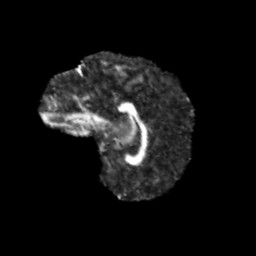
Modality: FA
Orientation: sagittal
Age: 11
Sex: male
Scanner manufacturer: siemens
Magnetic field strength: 3 T
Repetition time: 3.8 s
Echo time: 0.07 s